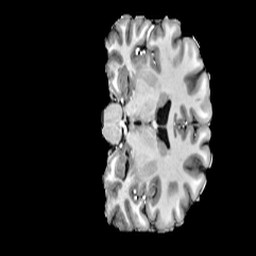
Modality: T1w
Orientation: coronal
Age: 27
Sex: male
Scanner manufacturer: siemens
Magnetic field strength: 6.98 T
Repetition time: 6 s
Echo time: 0.00302 s